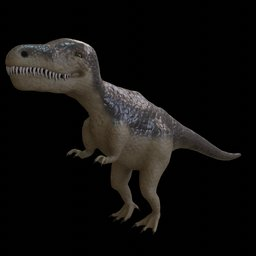
Label: animals